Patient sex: M
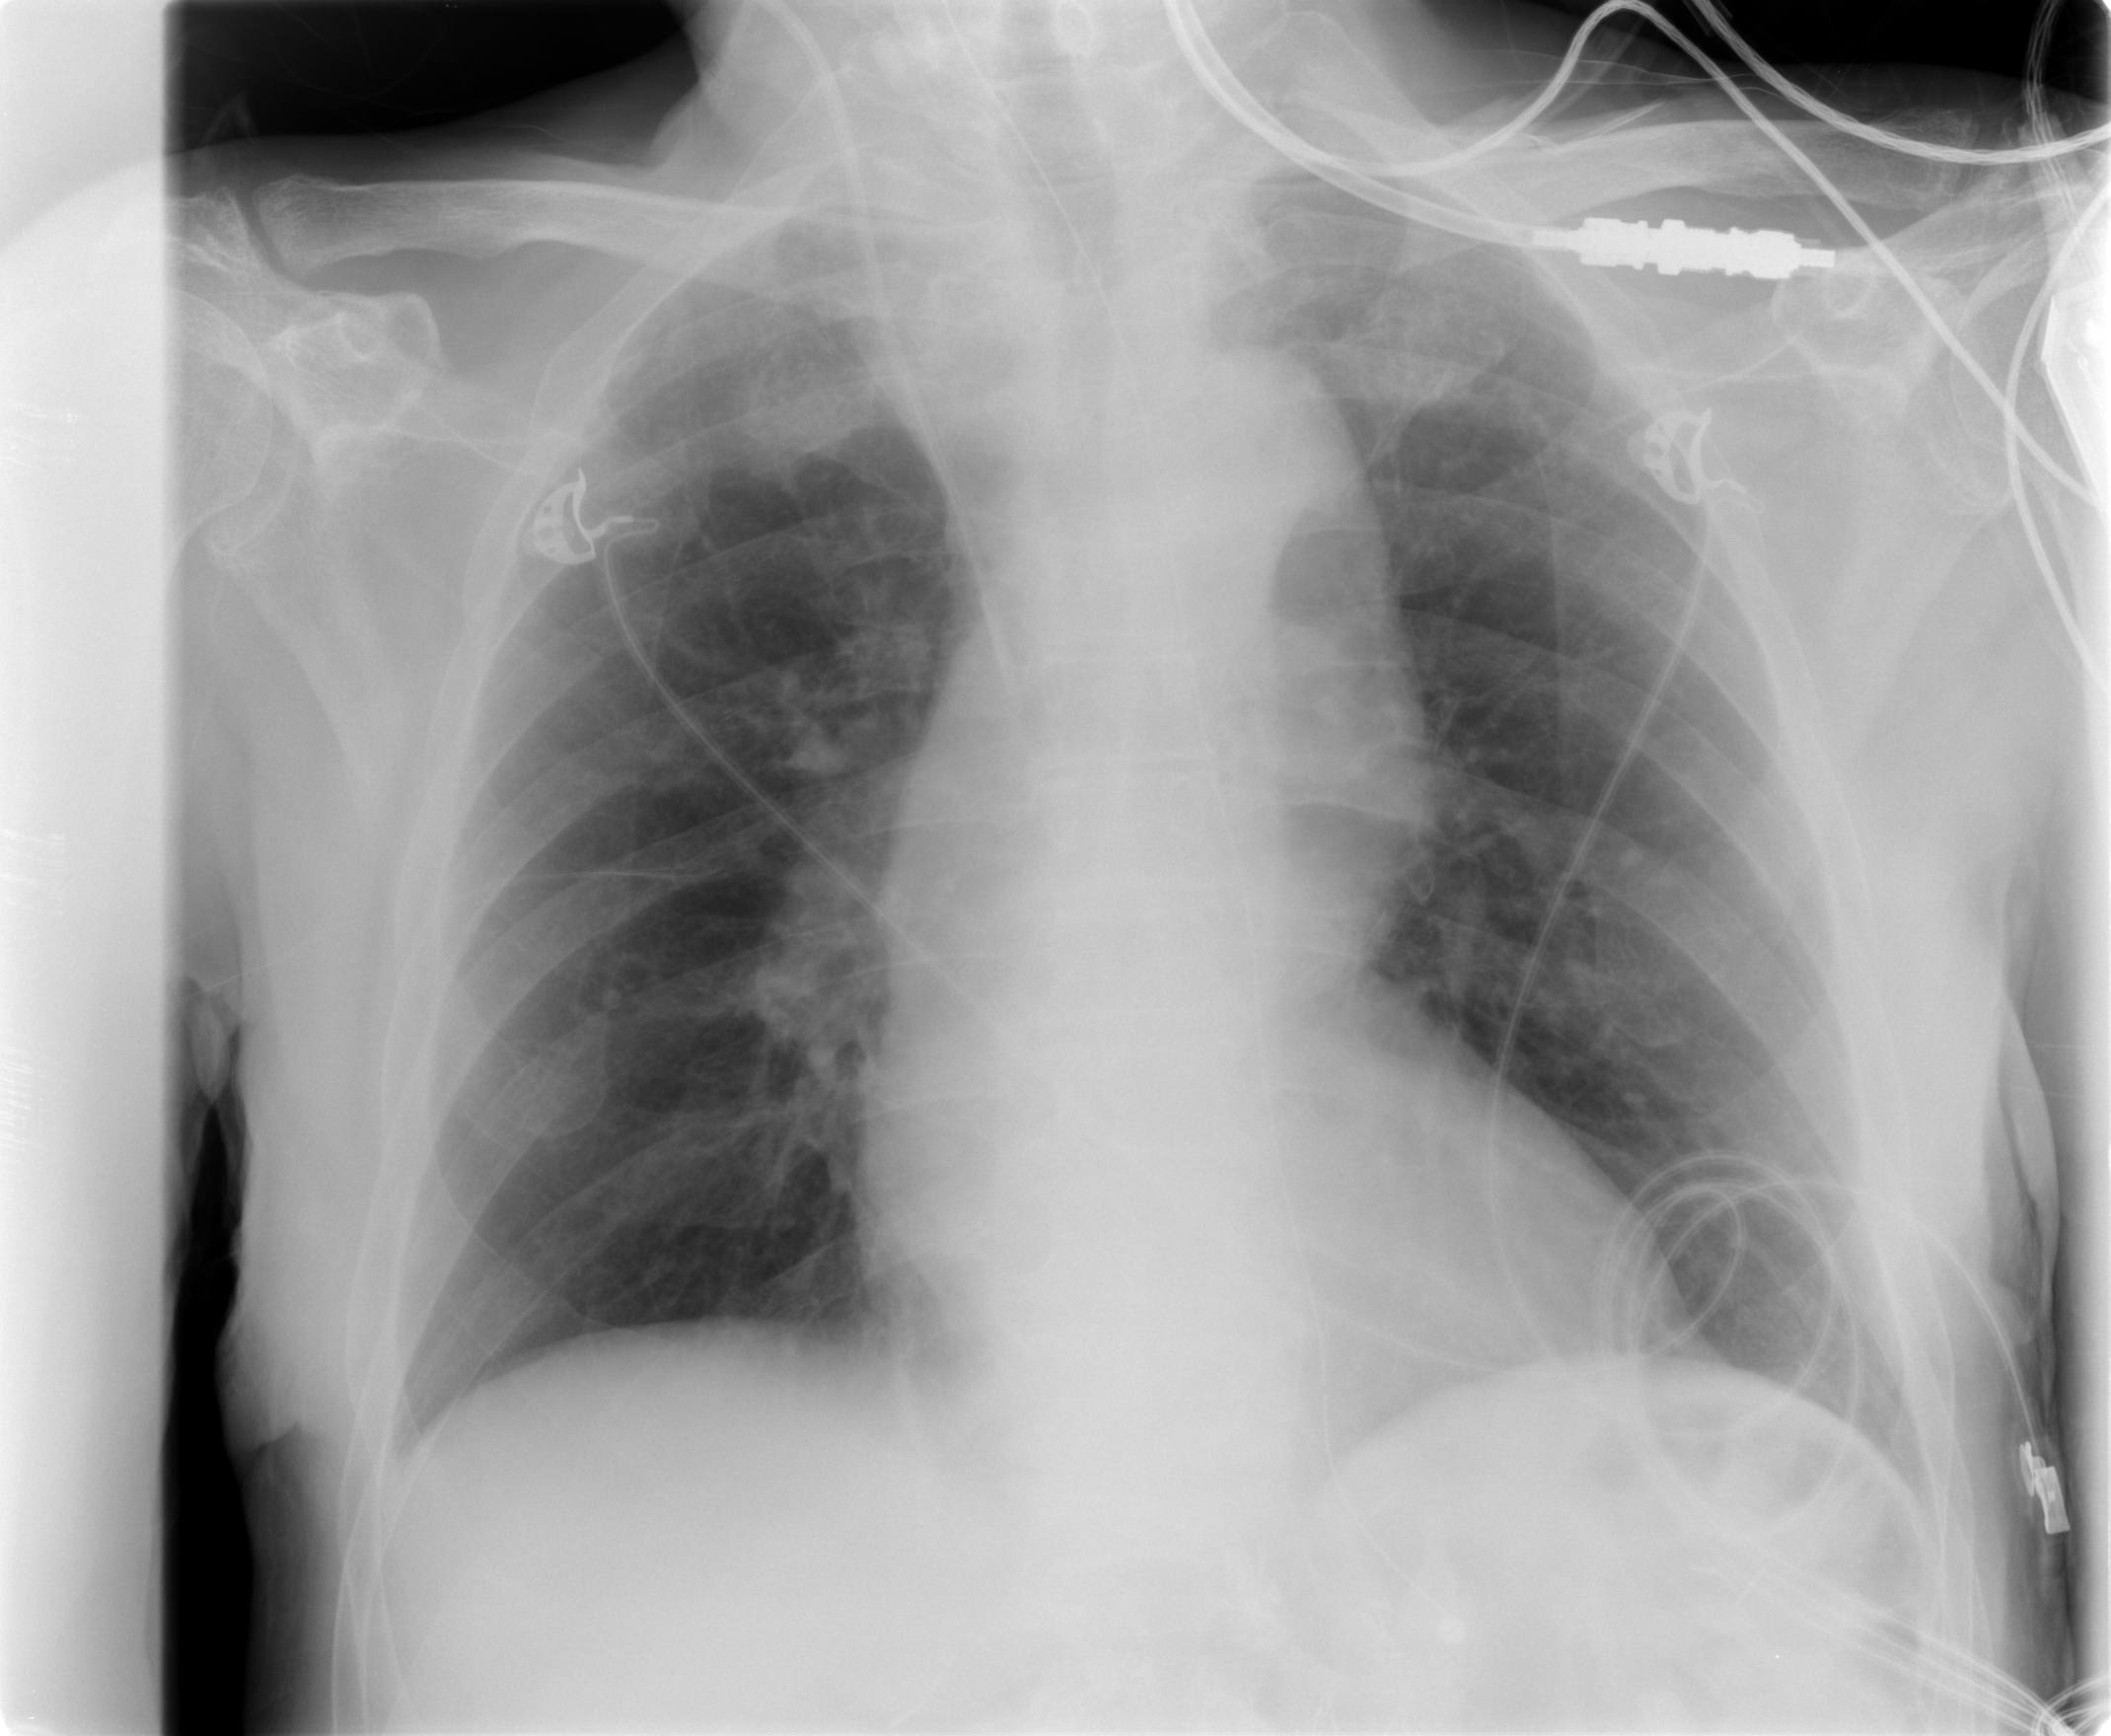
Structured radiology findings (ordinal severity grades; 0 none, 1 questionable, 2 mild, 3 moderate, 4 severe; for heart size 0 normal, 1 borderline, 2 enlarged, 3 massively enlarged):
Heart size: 0
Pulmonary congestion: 2
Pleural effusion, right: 0
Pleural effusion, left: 0
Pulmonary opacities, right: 0
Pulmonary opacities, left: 0
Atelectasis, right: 0
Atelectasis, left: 0